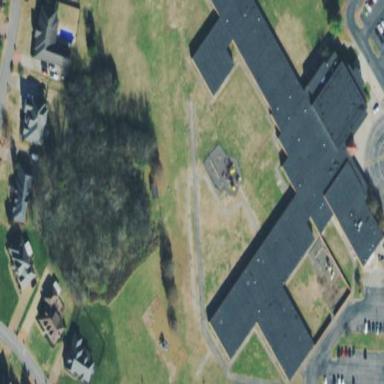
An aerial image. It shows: School building.